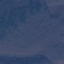
Label: Forest